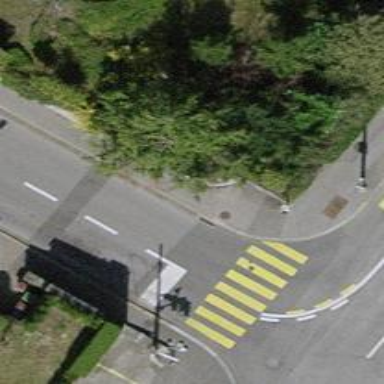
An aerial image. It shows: Road with traffic signals.